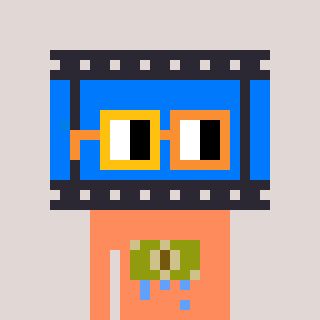
a pixel art character with square yellow and orange glasses, a film strip-shaped head and a peachy-colored body on a warm background